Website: ulta-beauty
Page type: customer-info-address
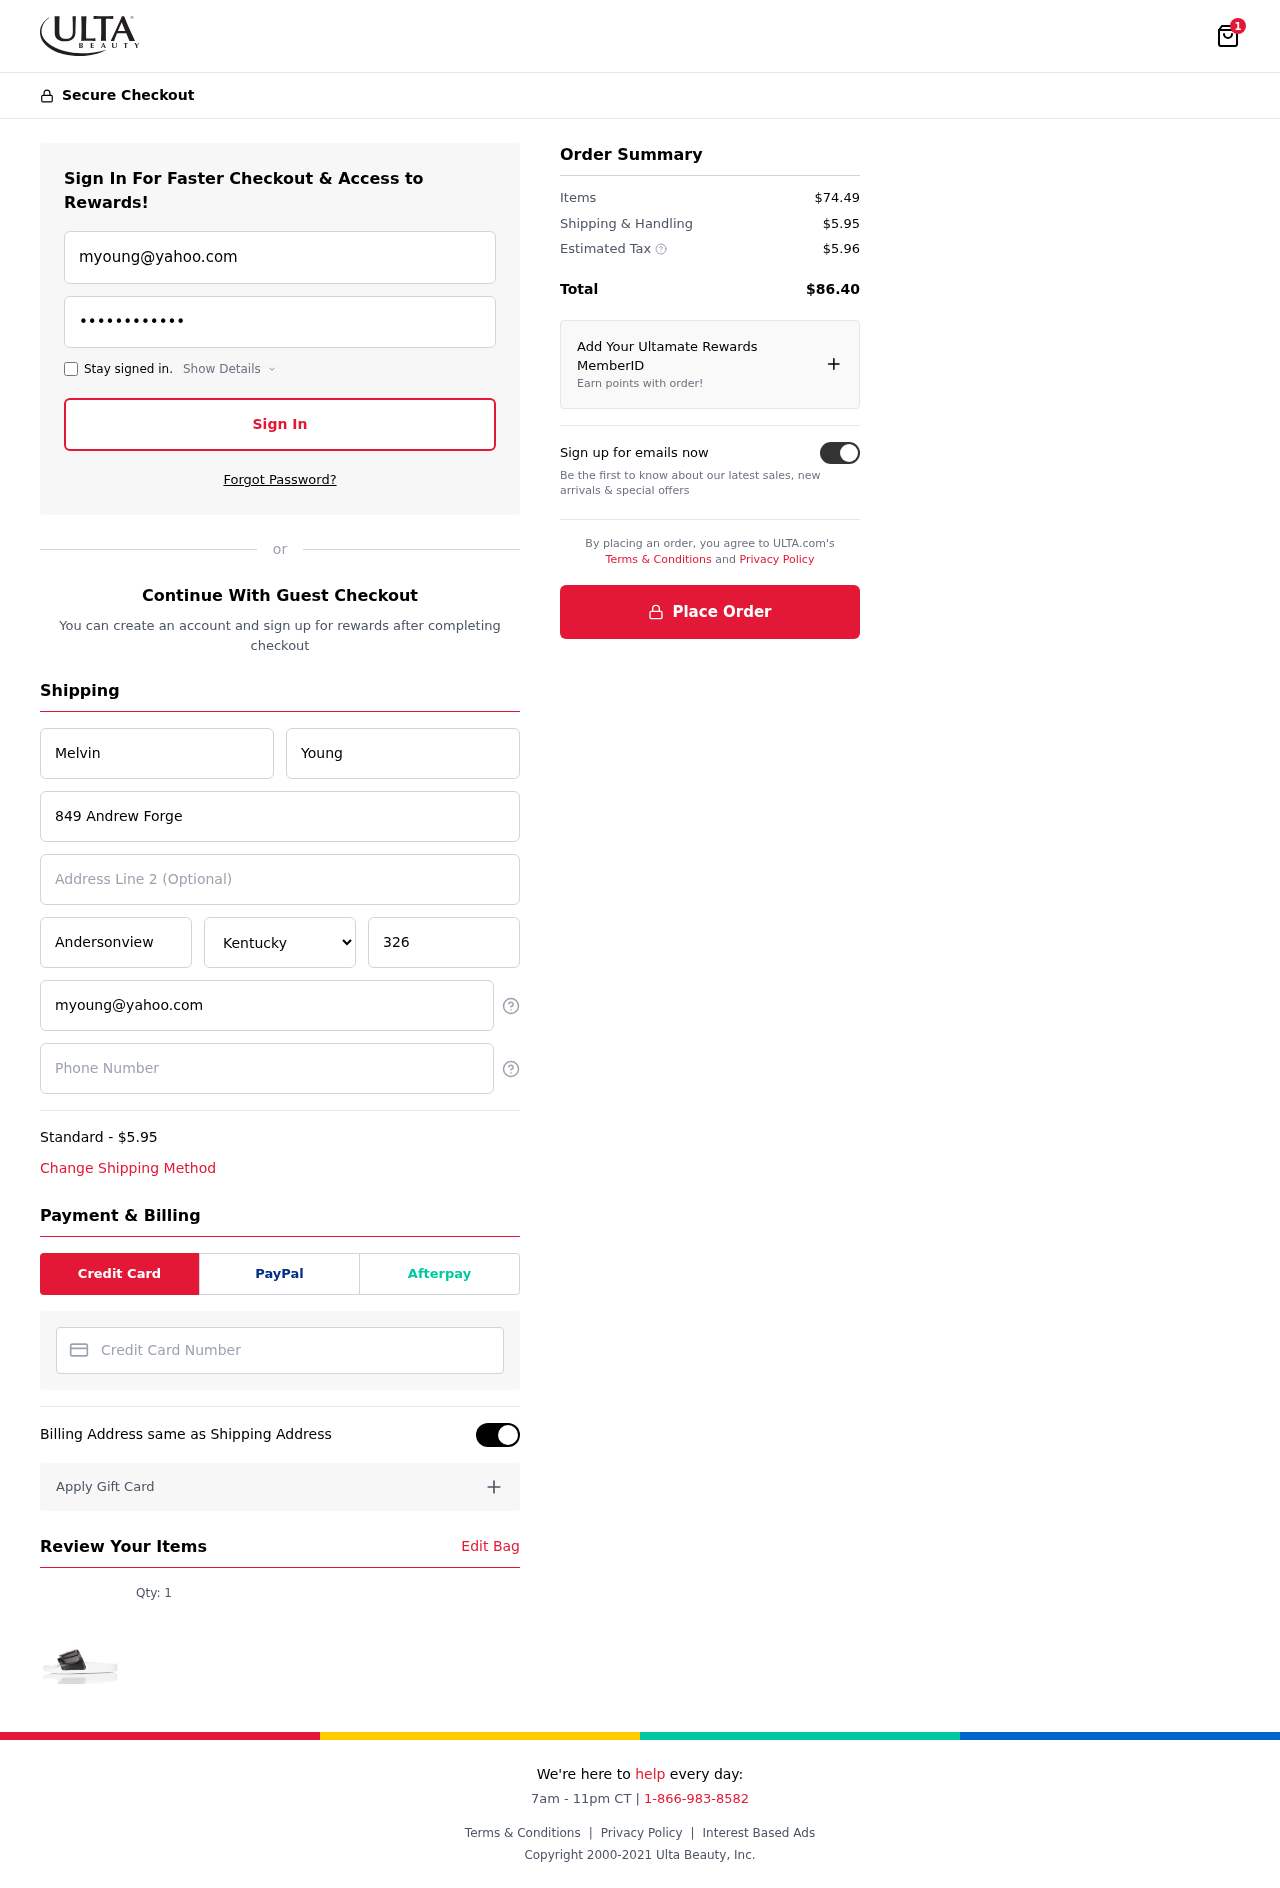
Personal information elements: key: PII_CARD_NUMBER
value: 2298 0534 8376 5794
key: PII_CITY
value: Andersonview
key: PII_EMAIL
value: myoung@yahoo.com
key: PII_FIRSTNAME
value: Melvin
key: PII_LASTNAME
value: Young
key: PII_PHONE
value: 7756432393
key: PII_POSTCODE
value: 32654
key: PII_STATE
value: Kentucky
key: PII_STREET
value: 849 Andrew Forge
Product elements: key: PRODUCT1_QUANTITY
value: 1
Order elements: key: ORDER_NUM_ITEMS
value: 1
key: ORDER_SHIPPING_COST
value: $5.95
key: ORDER_ITEMS_TOTAL
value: $74.49
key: ORDER_SHIPPING_COST2
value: $5.95
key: ORDER_TAX
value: $5.96
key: ORDER_TOTAL
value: $86.40